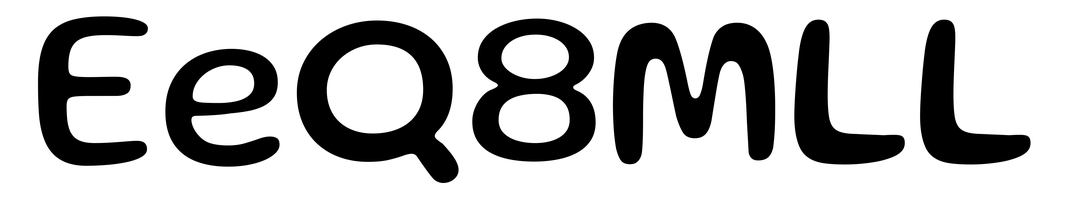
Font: Gluten_Regular